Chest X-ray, AP view. Patient: 62 years old, sex F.
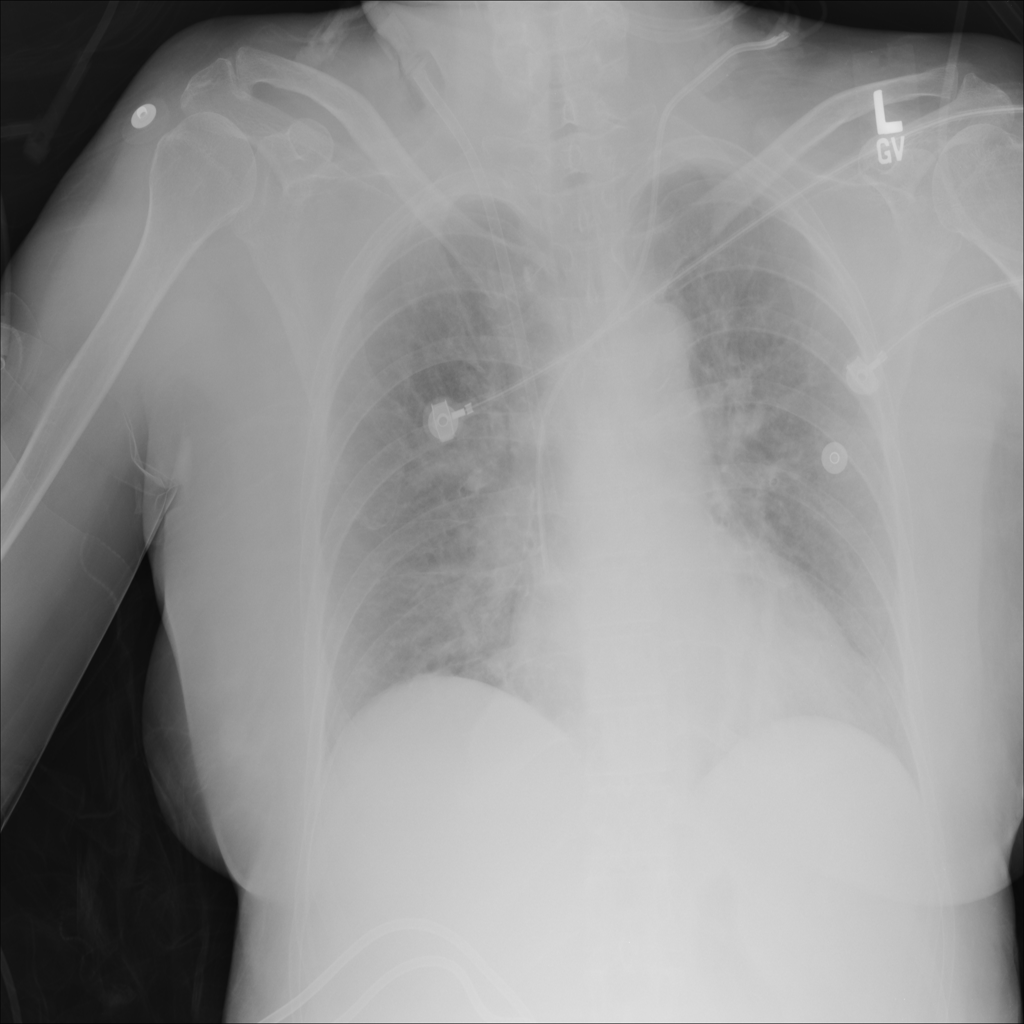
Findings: No Finding